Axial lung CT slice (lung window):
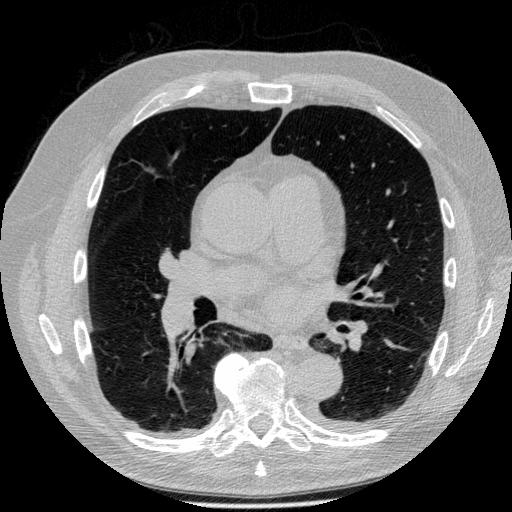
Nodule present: no